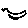
Label: bird